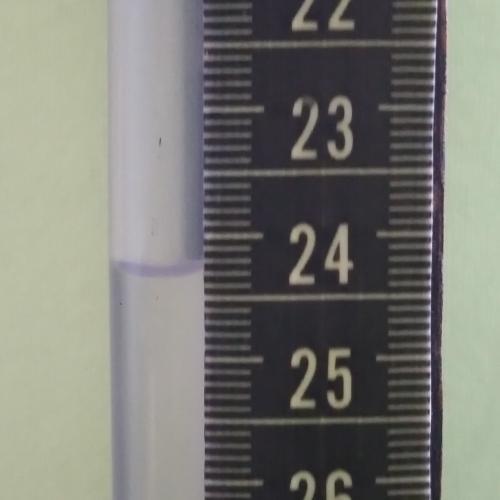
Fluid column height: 24.3 cm